Question: I'm looking to fade out a scrolling 'UITextView' over a background image, something similar to the gradient at the top of this little example.

I'm trying to work out how I can achieve this using 'CAGradientLayer' and masks. As the text in the view scrolls (vertically), I need the text to become transparent before it hits the frame of the view, to give the illusion that it's fading out upward and downward.
Any tips on how I might achieve this?
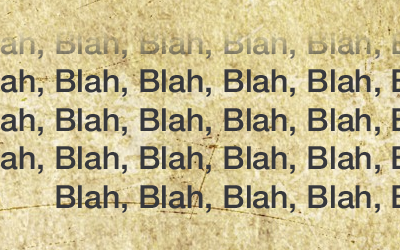
Answer: Oh man, I use this a lot. Have it saved as a snippet:
'''
CAGradientLayer *gradient = [CAGradientLayer layer];
gradient.frame = self.textView.superview.bounds;
gradient.colors = @[(id)[UIColor clearColor].CGColor, (id)[UIColor blackColor].CGColor, (id)[UIColor blackColor].CGColor, (id)[UIColor clearColor].CGColor];
gradient.locations = @[@0.0, @0.03, @0.97, @1.0];
self.textView.superview.layer.mask = gradient;
'''
This solution requires that your text view be embedded in a view of its own. This applies a 3% fade to the top and bottom of the text view. Modify 'gradient.locations' to your needs.